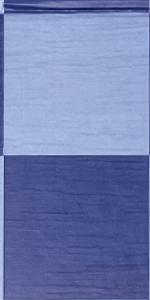
Label: Empty